Field crop: maize
Growth stage: 2
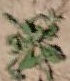
Species: atriplex